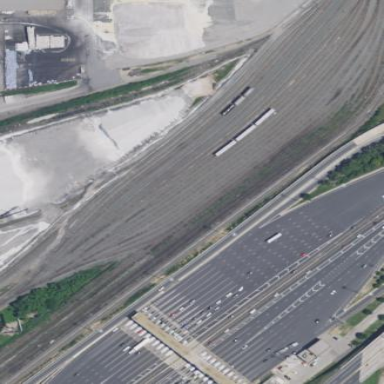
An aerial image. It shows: Railway area.